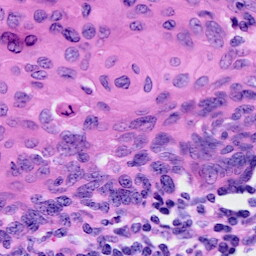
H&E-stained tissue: Cervix